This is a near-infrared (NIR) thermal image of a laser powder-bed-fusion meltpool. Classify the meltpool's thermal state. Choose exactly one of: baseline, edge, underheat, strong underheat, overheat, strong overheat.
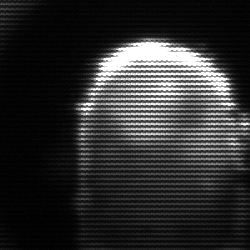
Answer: baseline